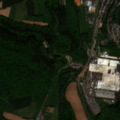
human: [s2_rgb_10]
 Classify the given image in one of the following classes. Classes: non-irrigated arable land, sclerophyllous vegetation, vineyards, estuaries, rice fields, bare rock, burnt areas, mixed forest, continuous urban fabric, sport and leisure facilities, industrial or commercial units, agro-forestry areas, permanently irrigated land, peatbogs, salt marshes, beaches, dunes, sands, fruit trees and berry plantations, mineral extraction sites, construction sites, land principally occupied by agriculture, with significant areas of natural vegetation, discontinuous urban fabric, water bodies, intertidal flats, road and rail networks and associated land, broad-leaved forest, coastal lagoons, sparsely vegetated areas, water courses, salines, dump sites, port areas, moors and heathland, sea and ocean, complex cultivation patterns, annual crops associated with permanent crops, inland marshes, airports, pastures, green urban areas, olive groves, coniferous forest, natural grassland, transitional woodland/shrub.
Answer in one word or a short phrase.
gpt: discontinuous urban fabric, industrial or commercial units, land principally occupied by agriculture, with significant areas of natural vegetation, coniferous forest, mixed forest